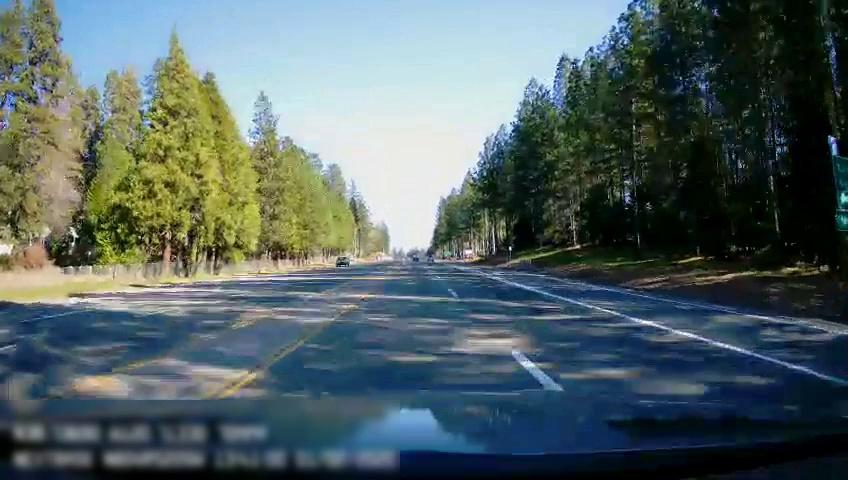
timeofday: Day
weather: Sunny
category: Drivable Space
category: Vehicles | Truck
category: Lanes | Opposite Lane
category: Lanes | Current Lane
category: Lanes | Alternate Lane
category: Lanes | Alternate Lane
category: Lanes | Current Lane
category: Lanes | Alternate Lane
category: Lanes | Opposite Lane
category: Lanes | Opposite Lane
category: Lanes | Opposite Lane
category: Traffic | Signs
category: Traffic | Signs